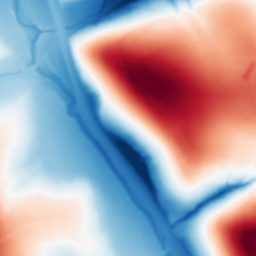
Category: multiscale
Decomposition family: dog_multiscale
Decomposition parameters: sigma_ratio: 2
n_scales: 6
base_sigma: 1
Upsampling method: sinc_blackman
Upsampling parameters: scale: 2
kernel_size: 16
Upsampling scale: 2